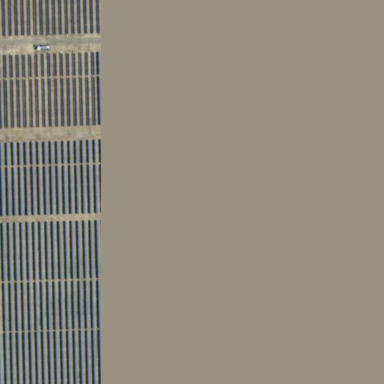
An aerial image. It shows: Solar photovoltaic panel generator.